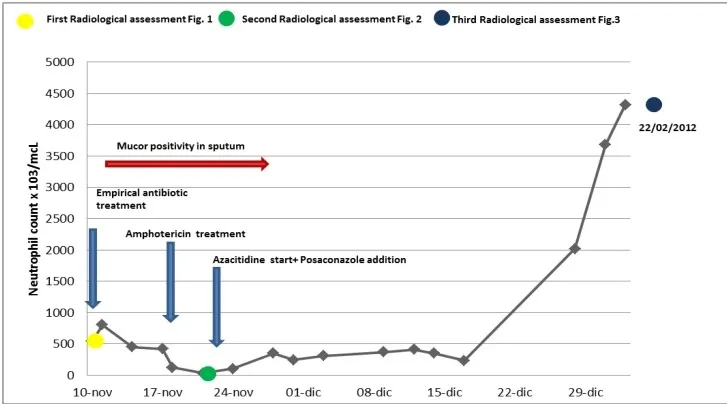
Relationship between neutropenia and antibiotic/antifungal therapies during induction phase.
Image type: pathology (immunostaining)